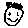
Label: smiley face